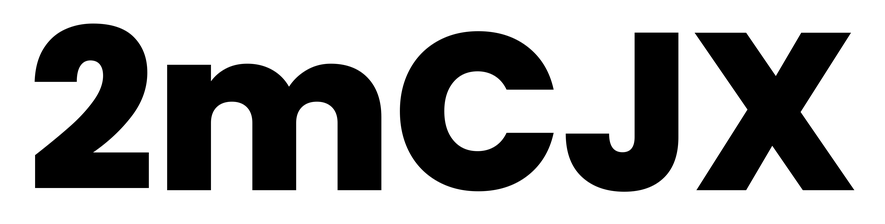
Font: Poppins-ExtraBold